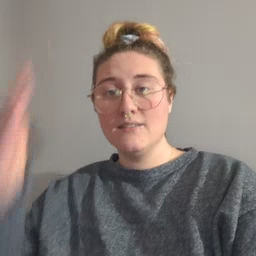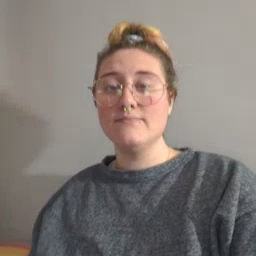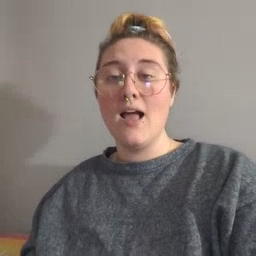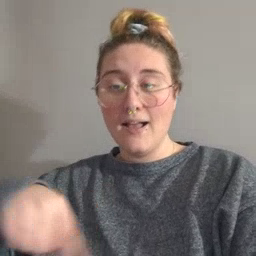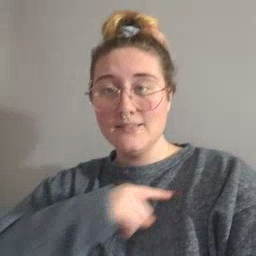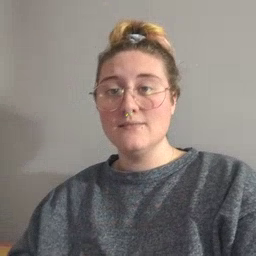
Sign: weus